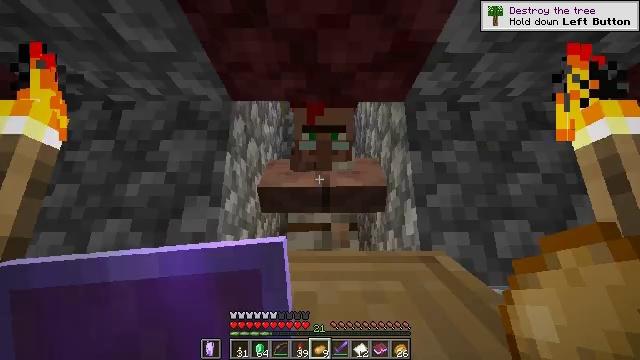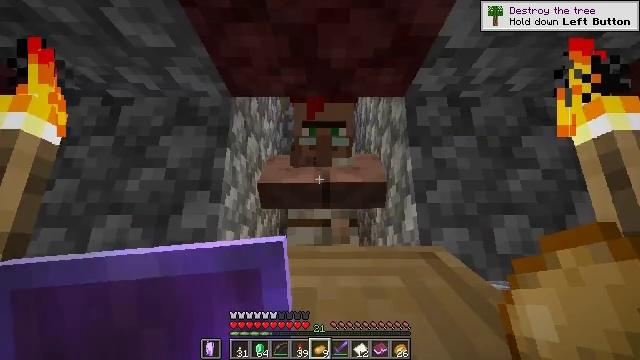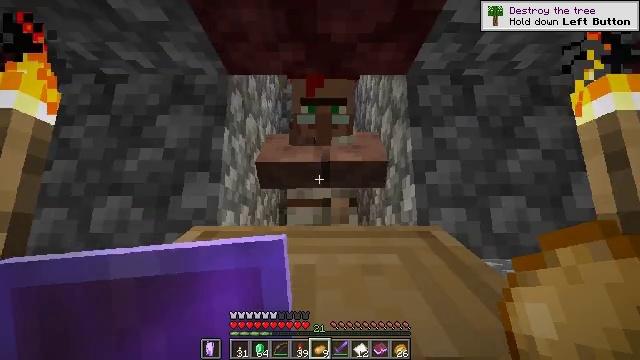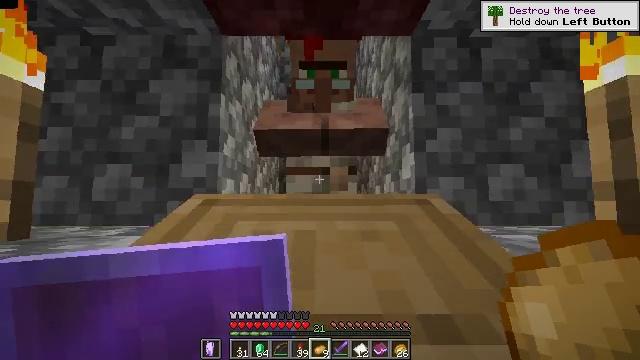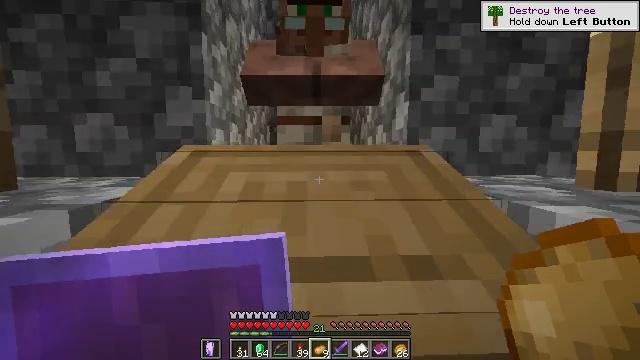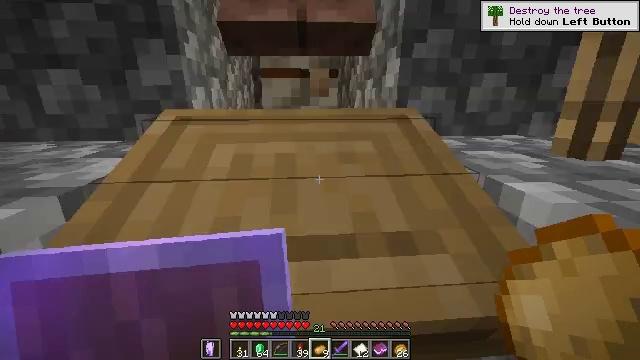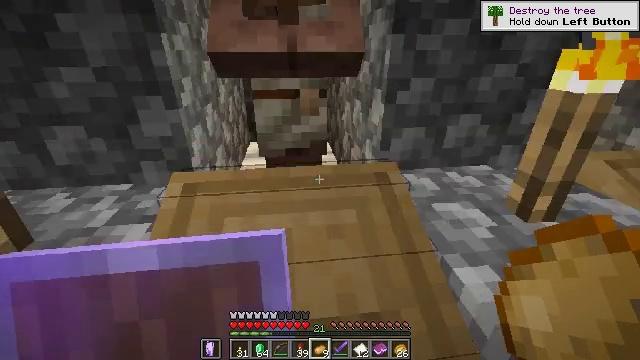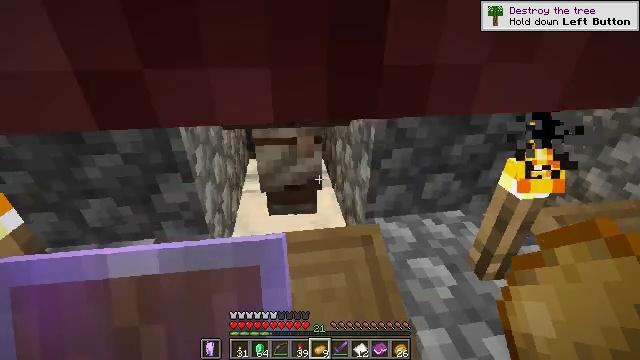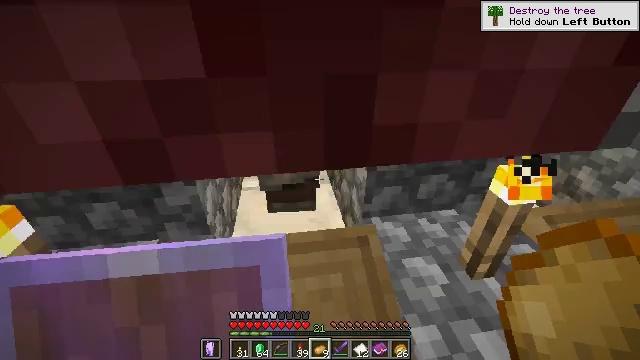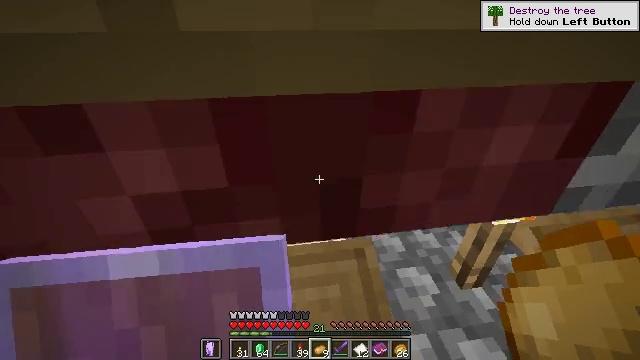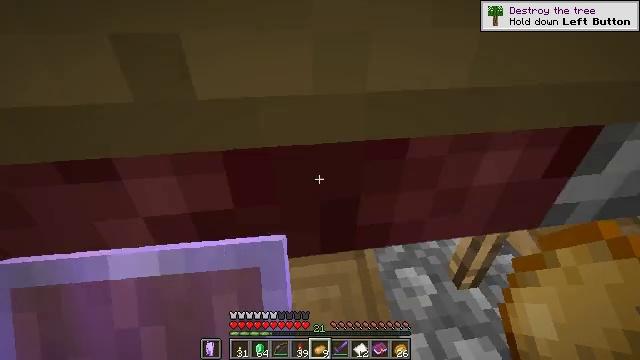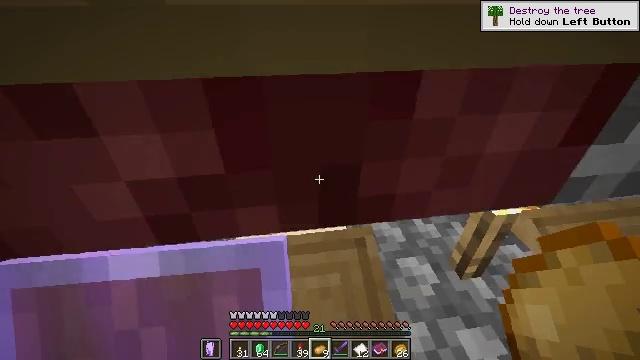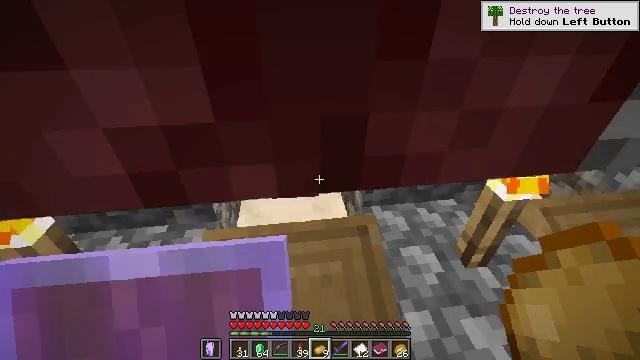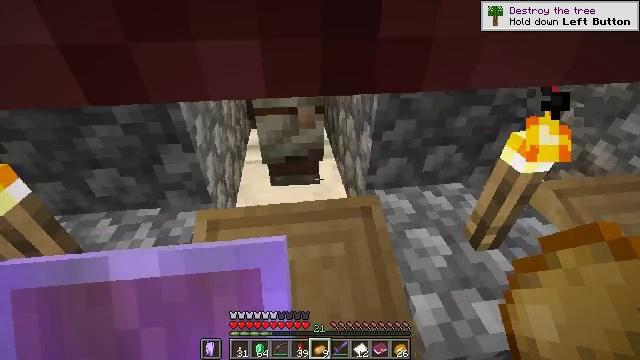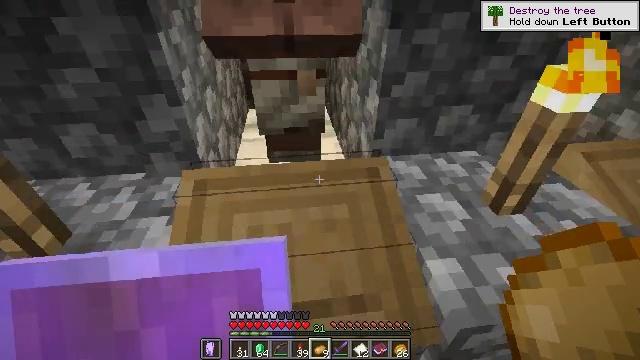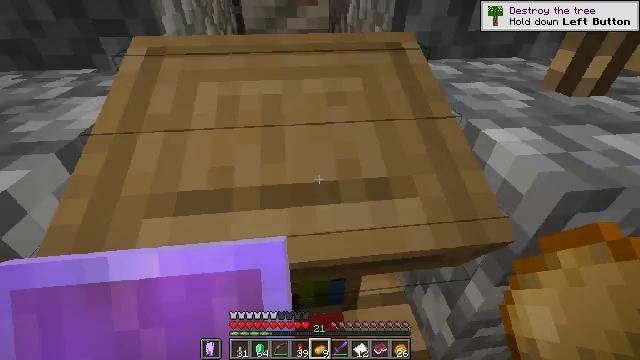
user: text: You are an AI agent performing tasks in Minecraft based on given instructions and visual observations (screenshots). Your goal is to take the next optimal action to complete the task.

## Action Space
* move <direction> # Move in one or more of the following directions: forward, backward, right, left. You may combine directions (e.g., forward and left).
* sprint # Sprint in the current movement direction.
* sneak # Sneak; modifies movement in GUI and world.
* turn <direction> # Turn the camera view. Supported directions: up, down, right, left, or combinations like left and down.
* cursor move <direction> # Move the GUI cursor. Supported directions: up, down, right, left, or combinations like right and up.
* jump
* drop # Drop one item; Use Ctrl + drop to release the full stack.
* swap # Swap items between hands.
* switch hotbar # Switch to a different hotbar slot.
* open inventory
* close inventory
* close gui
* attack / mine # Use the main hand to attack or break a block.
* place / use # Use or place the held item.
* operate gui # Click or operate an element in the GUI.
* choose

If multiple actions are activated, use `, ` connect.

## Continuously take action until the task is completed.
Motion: motion action
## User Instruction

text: Left-click to mine the lectern.
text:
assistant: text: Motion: close inventory
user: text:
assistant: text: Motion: turn down, close inventory
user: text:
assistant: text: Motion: turn down
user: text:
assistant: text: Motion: turn right and down
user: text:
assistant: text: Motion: turn right and down, jump
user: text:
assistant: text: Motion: move forward, turn right and down, jump
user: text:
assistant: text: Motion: move forward, turn right and down, jump
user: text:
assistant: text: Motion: move forward, turn down, jump
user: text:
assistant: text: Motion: move forward, turn down, jump
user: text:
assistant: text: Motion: move forward, jump
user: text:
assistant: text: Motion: move forward, turn down, jump
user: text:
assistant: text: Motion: turn down, jump
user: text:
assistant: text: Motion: jump
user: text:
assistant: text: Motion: no_op
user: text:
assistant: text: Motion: no_op
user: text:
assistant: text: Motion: no_op
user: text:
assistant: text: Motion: no_op
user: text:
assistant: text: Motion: move right
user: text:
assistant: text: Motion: move right
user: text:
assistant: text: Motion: move right
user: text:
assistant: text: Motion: move right
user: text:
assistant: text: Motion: move right
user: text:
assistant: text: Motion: move right
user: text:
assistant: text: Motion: move right
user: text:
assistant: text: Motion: no_op
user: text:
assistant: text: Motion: no_op
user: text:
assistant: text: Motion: no_op
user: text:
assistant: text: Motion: move back
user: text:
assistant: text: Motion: move back
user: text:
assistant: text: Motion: move back